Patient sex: M
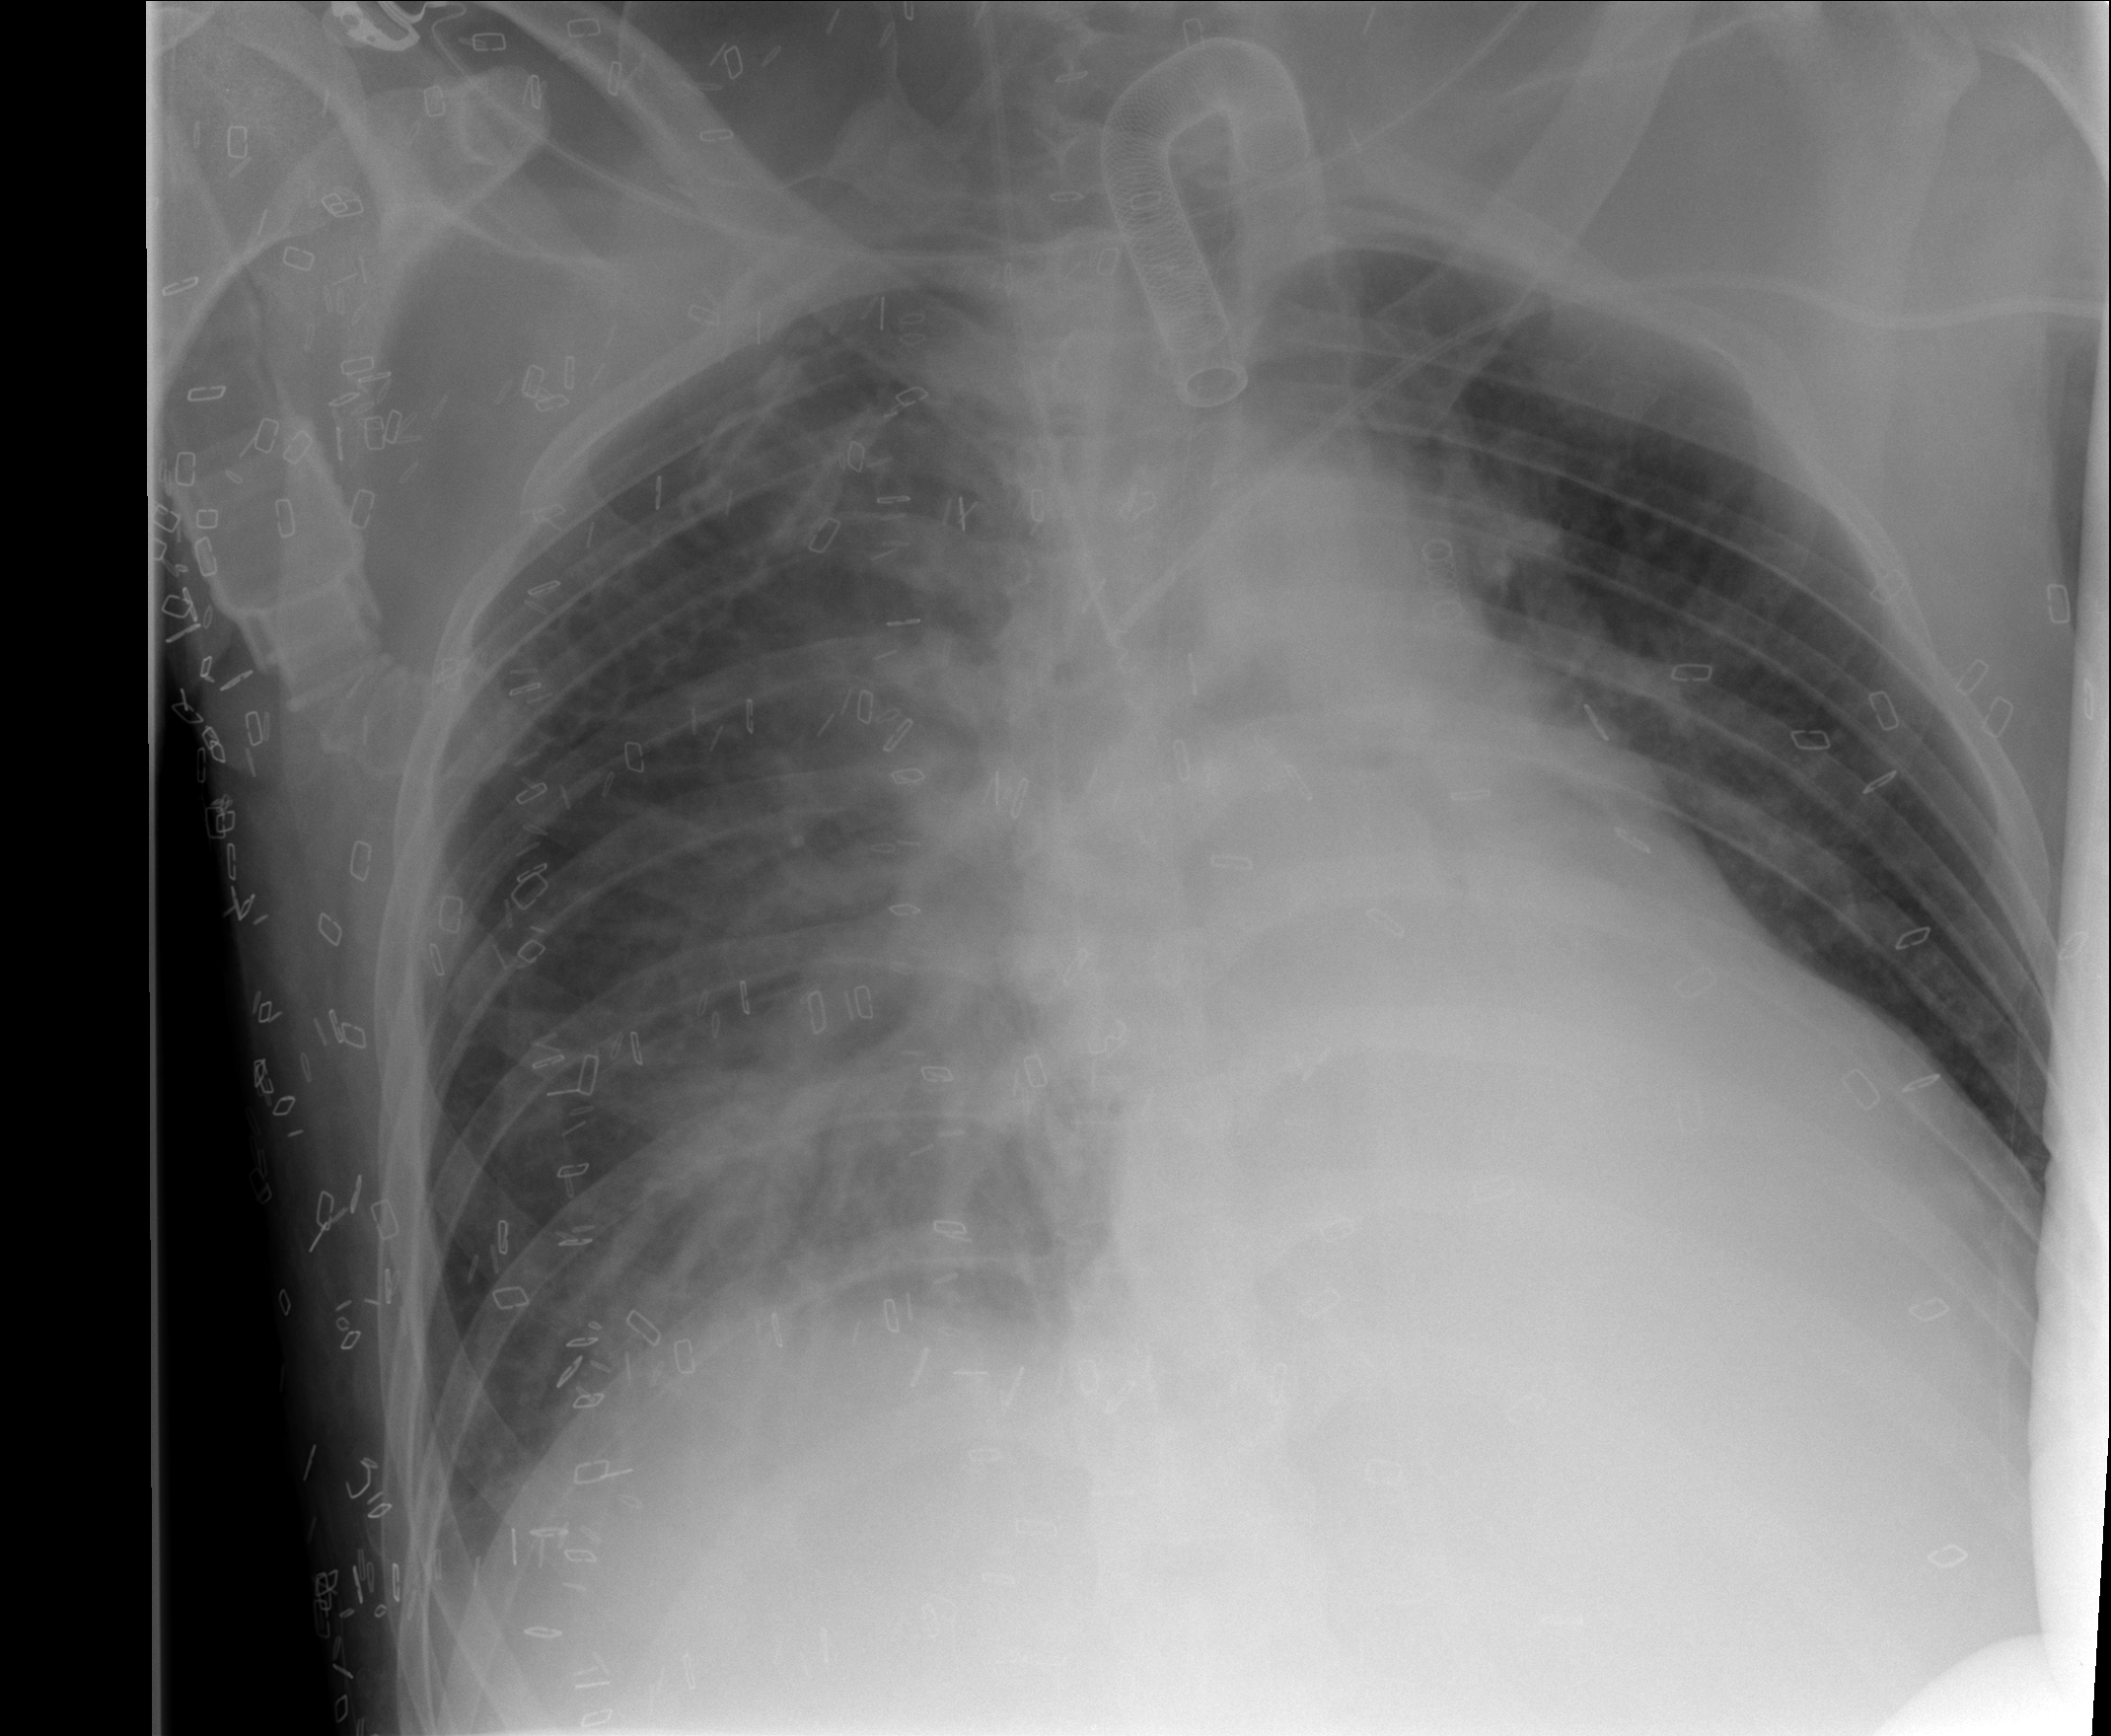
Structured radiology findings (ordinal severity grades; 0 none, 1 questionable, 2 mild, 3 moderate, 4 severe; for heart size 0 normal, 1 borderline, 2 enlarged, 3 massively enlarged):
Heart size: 2
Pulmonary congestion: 2
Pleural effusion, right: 0
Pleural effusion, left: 0
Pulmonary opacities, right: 2
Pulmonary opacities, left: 1
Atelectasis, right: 2
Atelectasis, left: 1